Question: All, I am trying to take the laplacian of the following function:
g(x,y) = 1/2cx^2+1/2dy2
The laplacian is c + d, which is a constant. Using FFT I should get the same ( in my FFT example I am padding the function to avoid edge effects).
Here is my code:
'''
Define a 2D function
n = 30 # number of points
Lx = 30 # extension in x
Ly = 30 # extension in x
dx = n/Lx # Step in x
dy = n/Ly # Step in x
c=4
d=4
x=np.arange(-Lx/2,Lx/2)
y=np.arange(-Ly/2,Ly/2)
g = np.zeros((Lx,Ly))
lapg = np.zeros((Lx,Ly))
for j in range(Ly):
for i in range(Lx):
g[i,j] = (1/2)*c*x[i]**2 + (1/2)*d*y[j]**2
lapg[i,j] = c + d
kxpad = 2*np.pi*np.fft.fftfreq(2*Lx,d=dx)
#kxpad = (2*np.pi/(2*Lx))*np.arange(-2*Lx/2,2*Lx/2)
#kxpad = np.fft.fftshift(kxpad)
#kypad = (2*np.pi/(2*Ly))*np.arange(-2*Ly/2,2*Ly/2)
#kypad = np.fft.fftshift(kypad)
kypad = 2*np.pi*np.fft.fftfreq(2*Ly,d=dy)
kpad = np.zeros((2*Lx,2*Ly))
for j in range(2*Ly):
for i in range(2*Lx):
kpad[i,j] = math.sqrt(kxpad[i]**2+kypad[j]**2)
kpad = np.fft.fftshift(kpad)
gpad = np.zeros((2*Lx,2*Ly))
gpad[:Lx,:Ly] = g # Filling main part of g in gpad
gpad[:Lx,Ly:] = g[:,-1::-1] # Filling the last 3 columns of gpad with g flipped
gpad[Lx:,:Ly] = g[-1::-1,:]# Filling the last 3 lines of gpad with g flipped
gpad[Lx:,Ly:] = g[-1::-1, -1::-1]# Filling the last 3 lines and last 3 columns of gpad with g flipped in line and column
rdFFT2D = np.zeros((Lx,Ly))
gpadhat = np.fft.fft2(gpad)
dgpadhat = -(kpad**2)*gpadhat #taking the derivative iwFFT(f)
rdpadFFT2D = np.real(np.fft.ifft2(dgpadhat))
rdFFT2D = rdpadFFT2D[:Lx,:Ly]
'''
<URL>
[
<URL>
First image is the plot of the original function g(x,y), 2nd image is the analytical laplacian of g and 3rd image is the sugar loaf in Rio de Janeiro( lol ), actually it is the laplacian using FFT. What Am I doing wrong here?
: Commenting on ripple effect.
Cris you mean the ripple effect due to the set_zlimit in the image below?Just to remember you that the result should be 8.<URL>
: Using non-symmetrical x and y values, produce the two images.<URL>
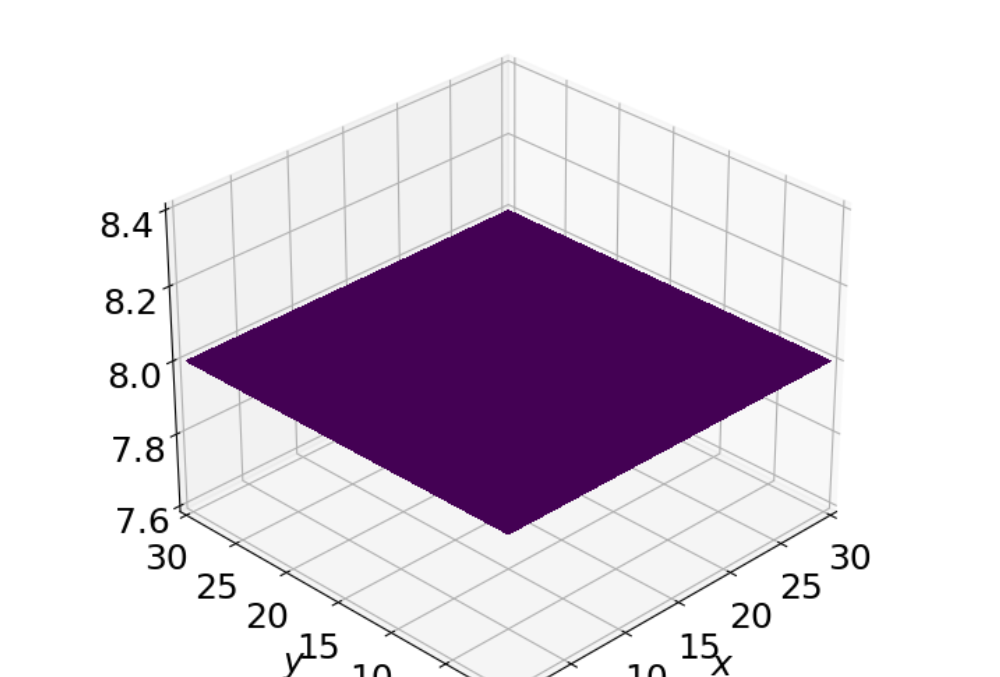
Answer: The padding will not change the boundary condition: You are padding by replicating the function, mirrored, four times. The function is symmetric, so the mirroring doesn't change it. Thus, your padding simply repeats the function four times. The convolution through the DFT (which you're attempting to implement) uses a periodic boundary condition, and thus already sees the input function as periodic. Replicating the function will not improve the convolution results at the edges.
To improve the result at the edges, you would need to implement a different boundary condition, the most effective one (since the input is analytical anyway) is to simply extend your domain and then crop it after applying the convolution. This introduces a boundary extension where the image is padded by seeing more data outside the original domain. It is an ideal boundary extension suitable for an ideal case where we don't have to deal with real-world data.
This implements the Laplace though the DFT with greatly simplified code, where we ignore any boundary extension, as well as the sample spacing (basically setting 'dx=1' and 'dy=1'):
'''
import numpy as np
import matplotlib.pyplot as pp
n = 30 # number of points
c = 4
d = 4
x = np.arange(-n//2,n//2)
y = np.arange(-n//2,n//2)
g = (1/2)*c*x[None,:]**2 + (1/2)*d*y[:,None]**2
kx = 2 * np.pi * np.fft.fftfreq(n)
ky = 2 * np.pi * np.fft.fftfreq(n)
lapg = np.real(np.fft.ifft2(np.fft.fft2(g) * (-kx[None, :]**2 - ky[:, None]**2)))
fig = pp.figure()
ax = fig.add_subplot(121, projection='3d')
ax.plot_surface(x[None,:], y[:,None], g)
ax = fig.add_subplot(122, projection='3d')
ax.plot_surface(x[None,:], y[:,None], lapg)
pp.show()
'''
<URL>
---
Boundary extension would work as follows:
'''
import numpy as np
import matplotlib.pyplot as pp
n_true = 30 # number of pixels we want to compute
n_boundary = 15 # number of pixels to extend the image in all directions
c = 4
d = 4
# First compute g and lapg including boundary extenstion
n = n_true + n_boundary * 2
x = np.arange(-n//2,n//2)
y = np.arange(-n//2,n//2)
g = (1/2)*c*x[None,:]**2 + (1/2)*d*y[:,None]**2
kx = 2 * np.pi * np.fft.fftfreq(n)
ky = 2 * np.pi * np.fft.fftfreq(n)
lapg = np.real(np.fft.ifft2(np.fft.fft2(g) * (-kx[None, :]**2 - ky[:, None]**2)))
# Now crop the two images to our desired size
x = x[n_boundary:-n_boundary]
y = y[n_boundary:-n_boundary]
g = g[n_boundary:-n_boundary, n_boundary:-n_boundary]
lapg = lapg[n_boundary:-n_boundary, n_boundary:-n_boundary]
# Display
fig = pp.figure()
ax = fig.add_subplot(121, projection='3d')
ax.plot_surface(x[None,:], y[:,None], g)
ax.set_zlim(0, 800)
ax = fig.add_subplot(122, projection='3d')
ax.plot_surface(x[None,:], y[:,None], lapg)
ax.set_zlim(0, 800)
pp.show()
'''
<URL>
Note that I'm scaling the z-axes of the two plots in the same way to not enhance the effects of the boundary too much. Fourier-domain filtering like this is typically much more sensitive to edge effects than spatial-domain (or temporal-domain) filtering because the filter has an infinitely-long impulse response. If you leave out the 'set_zlim' command, you'll see a ripple effect in the otherwise flat 'lapg' image. The ripples are very small, but no matter how small, they'll look huge on a completely flat function because they'll stretch from the bottom to the top of the plot. The equal 'set_zlim' in the two plots just puts this noise in proportion.